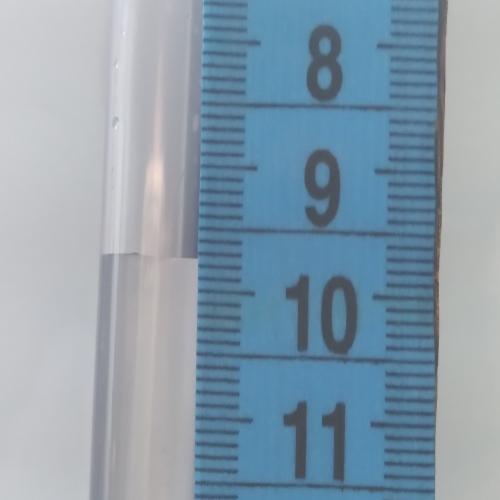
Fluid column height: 9.7 cm